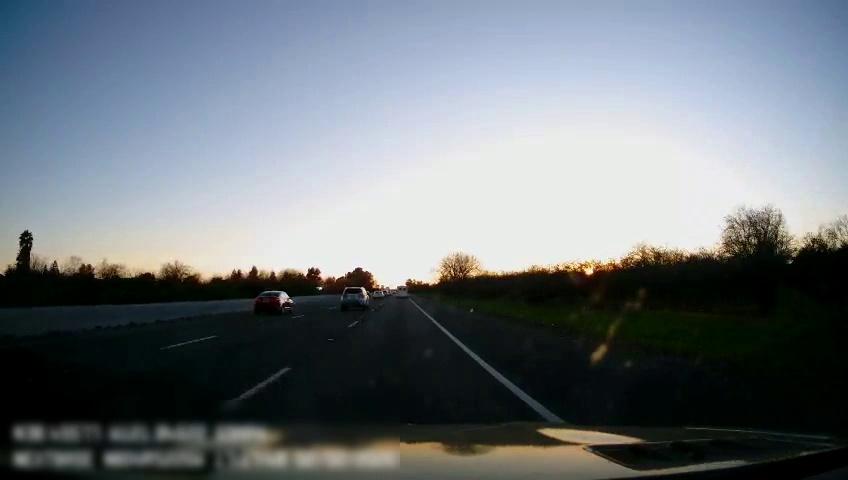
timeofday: Dusk/Dawn/Twilight
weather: Sunny
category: Drivable Space
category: Vehicles | Other LV
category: Vehicles | Car
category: Vehicles | SUV
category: Vehicles | Car
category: Lanes | Current Lane
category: Lanes | Alternate Lane
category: Lanes | Alternate Lane